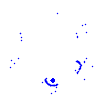
Particle: kaon